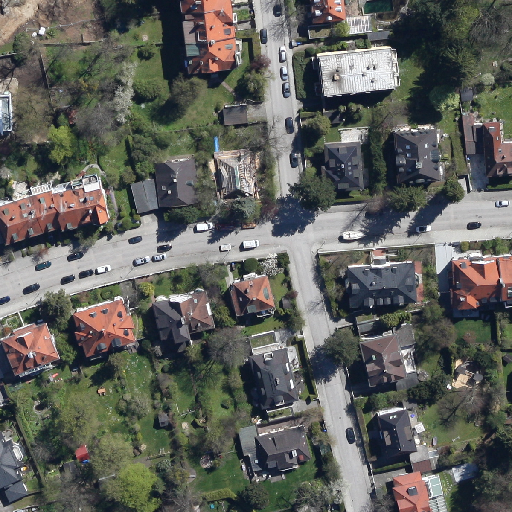
Referring expression: road